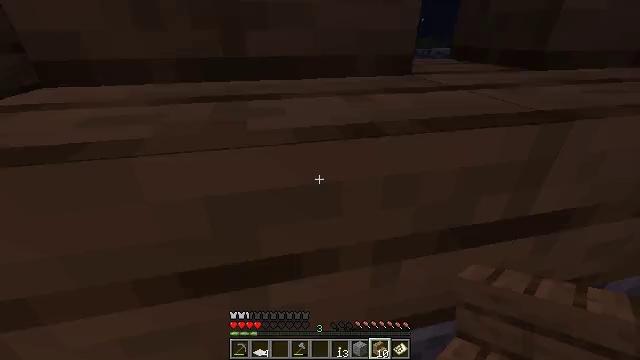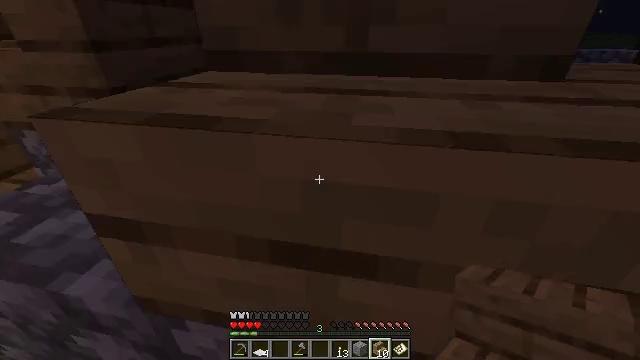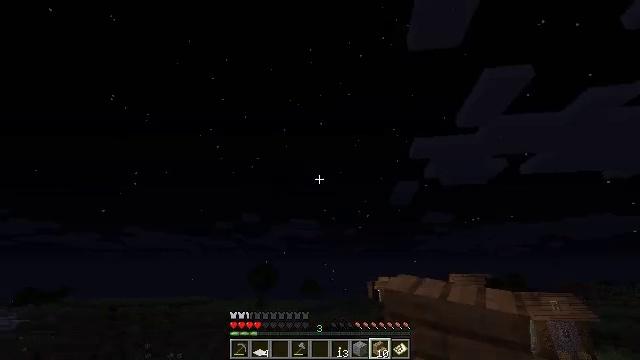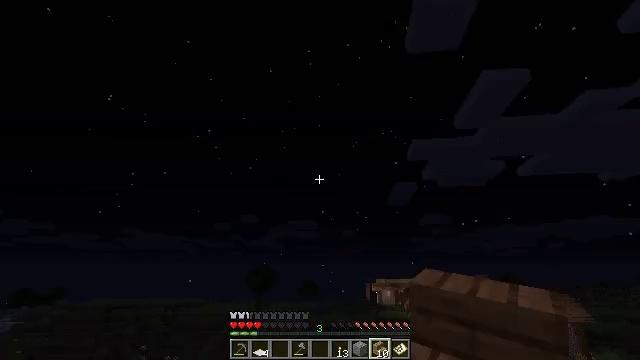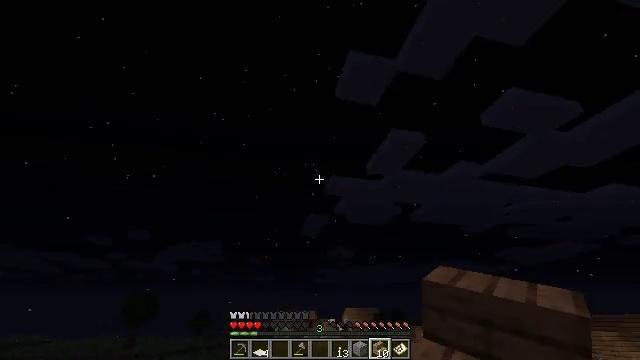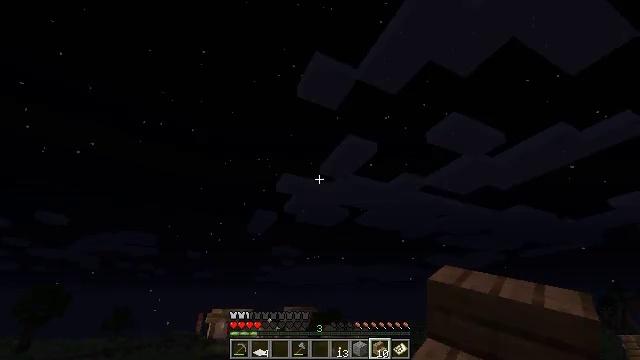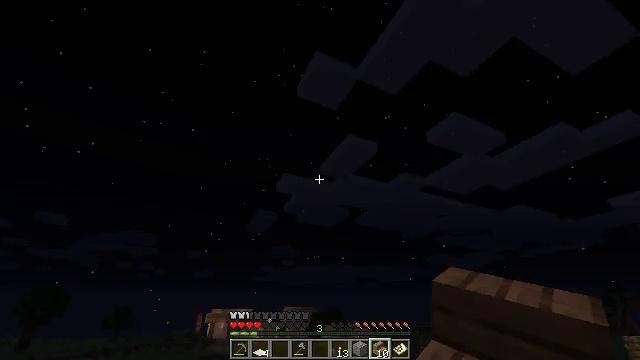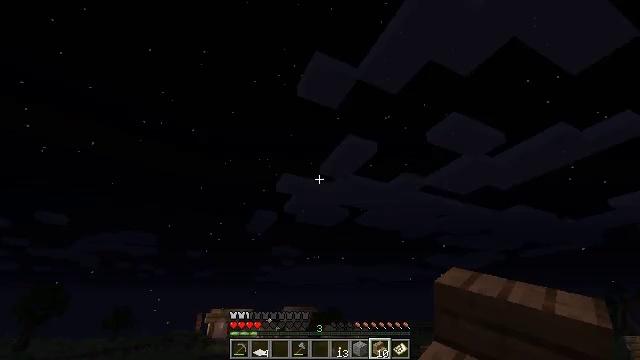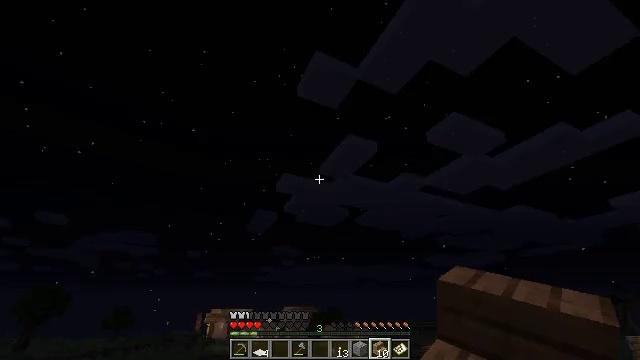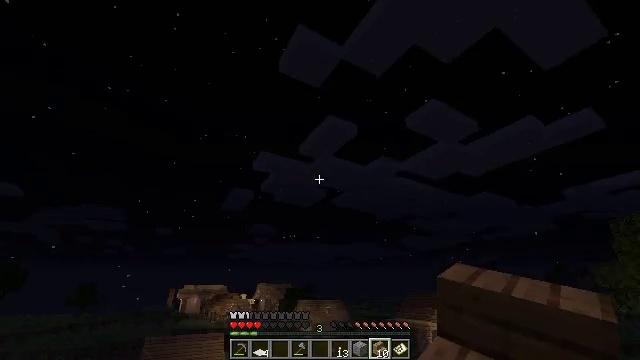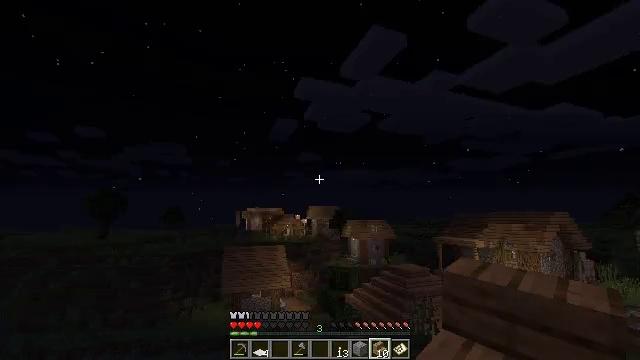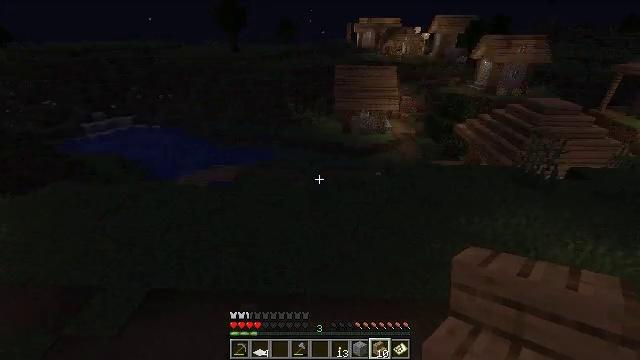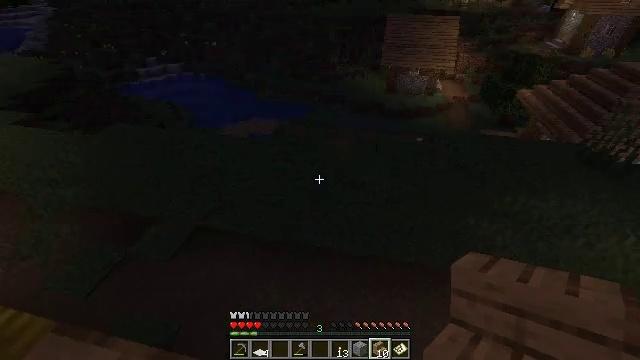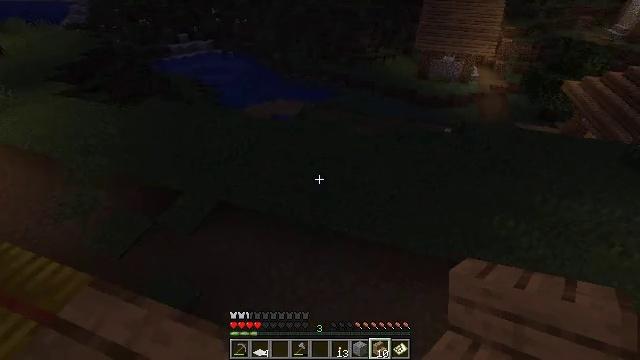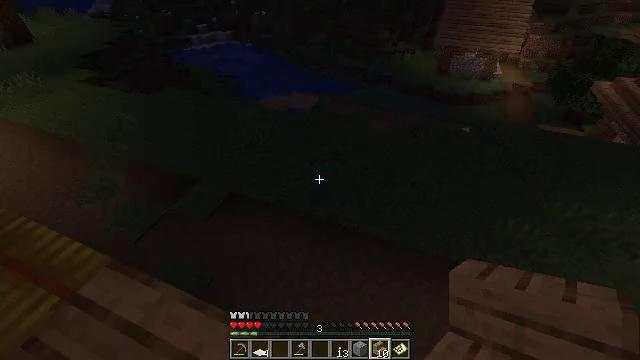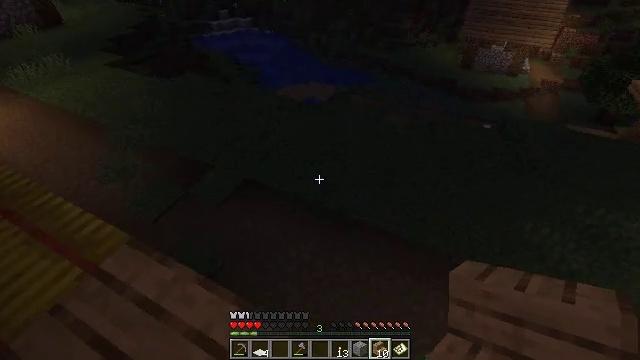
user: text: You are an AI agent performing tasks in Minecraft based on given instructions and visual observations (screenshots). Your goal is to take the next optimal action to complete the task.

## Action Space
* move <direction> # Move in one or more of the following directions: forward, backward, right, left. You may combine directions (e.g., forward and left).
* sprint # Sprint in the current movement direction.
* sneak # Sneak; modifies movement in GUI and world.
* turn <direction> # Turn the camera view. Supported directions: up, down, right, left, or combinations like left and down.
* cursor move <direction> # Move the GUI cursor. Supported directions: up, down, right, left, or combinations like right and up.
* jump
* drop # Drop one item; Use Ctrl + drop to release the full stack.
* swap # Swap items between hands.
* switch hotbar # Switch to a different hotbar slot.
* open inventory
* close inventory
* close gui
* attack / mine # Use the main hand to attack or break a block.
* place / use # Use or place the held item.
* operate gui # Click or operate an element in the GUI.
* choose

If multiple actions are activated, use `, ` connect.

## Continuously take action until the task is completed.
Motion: motion action
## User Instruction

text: Remove the oak stairs to repurpose them.
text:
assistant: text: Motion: no_op
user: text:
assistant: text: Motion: turn up
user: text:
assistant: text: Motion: no_op
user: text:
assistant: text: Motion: turn right and up
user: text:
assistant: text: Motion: move forward, turn right
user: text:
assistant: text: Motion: move forward
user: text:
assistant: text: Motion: no_op
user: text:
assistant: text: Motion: no_op
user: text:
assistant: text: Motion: turn right and down
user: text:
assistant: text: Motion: turn left and down
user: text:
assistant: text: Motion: turn left and down
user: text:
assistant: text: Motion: turn left and down
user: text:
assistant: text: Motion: turn left and down
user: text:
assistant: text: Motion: turn left and down
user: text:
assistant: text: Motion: turn left and down
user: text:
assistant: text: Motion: turn left and down
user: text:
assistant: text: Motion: turn left and down
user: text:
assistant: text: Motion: turn left and down
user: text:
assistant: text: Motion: turn left and down
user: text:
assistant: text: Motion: turn left
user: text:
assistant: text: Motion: turn left and up
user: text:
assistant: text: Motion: turn left and up
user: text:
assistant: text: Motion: turn left and up
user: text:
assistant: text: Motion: turn left and up
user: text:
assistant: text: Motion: turn left and up
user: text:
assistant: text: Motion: turn left and up
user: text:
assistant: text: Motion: turn left and up
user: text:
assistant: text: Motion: turn left and up
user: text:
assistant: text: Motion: turn left and up
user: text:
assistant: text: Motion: no_op